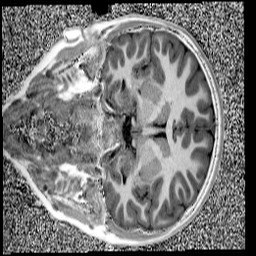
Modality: UNIT1
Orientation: coronal
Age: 10
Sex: male
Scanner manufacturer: siemens
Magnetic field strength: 3 T
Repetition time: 4 s
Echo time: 0.00303 s